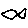
Label: fish